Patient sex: M
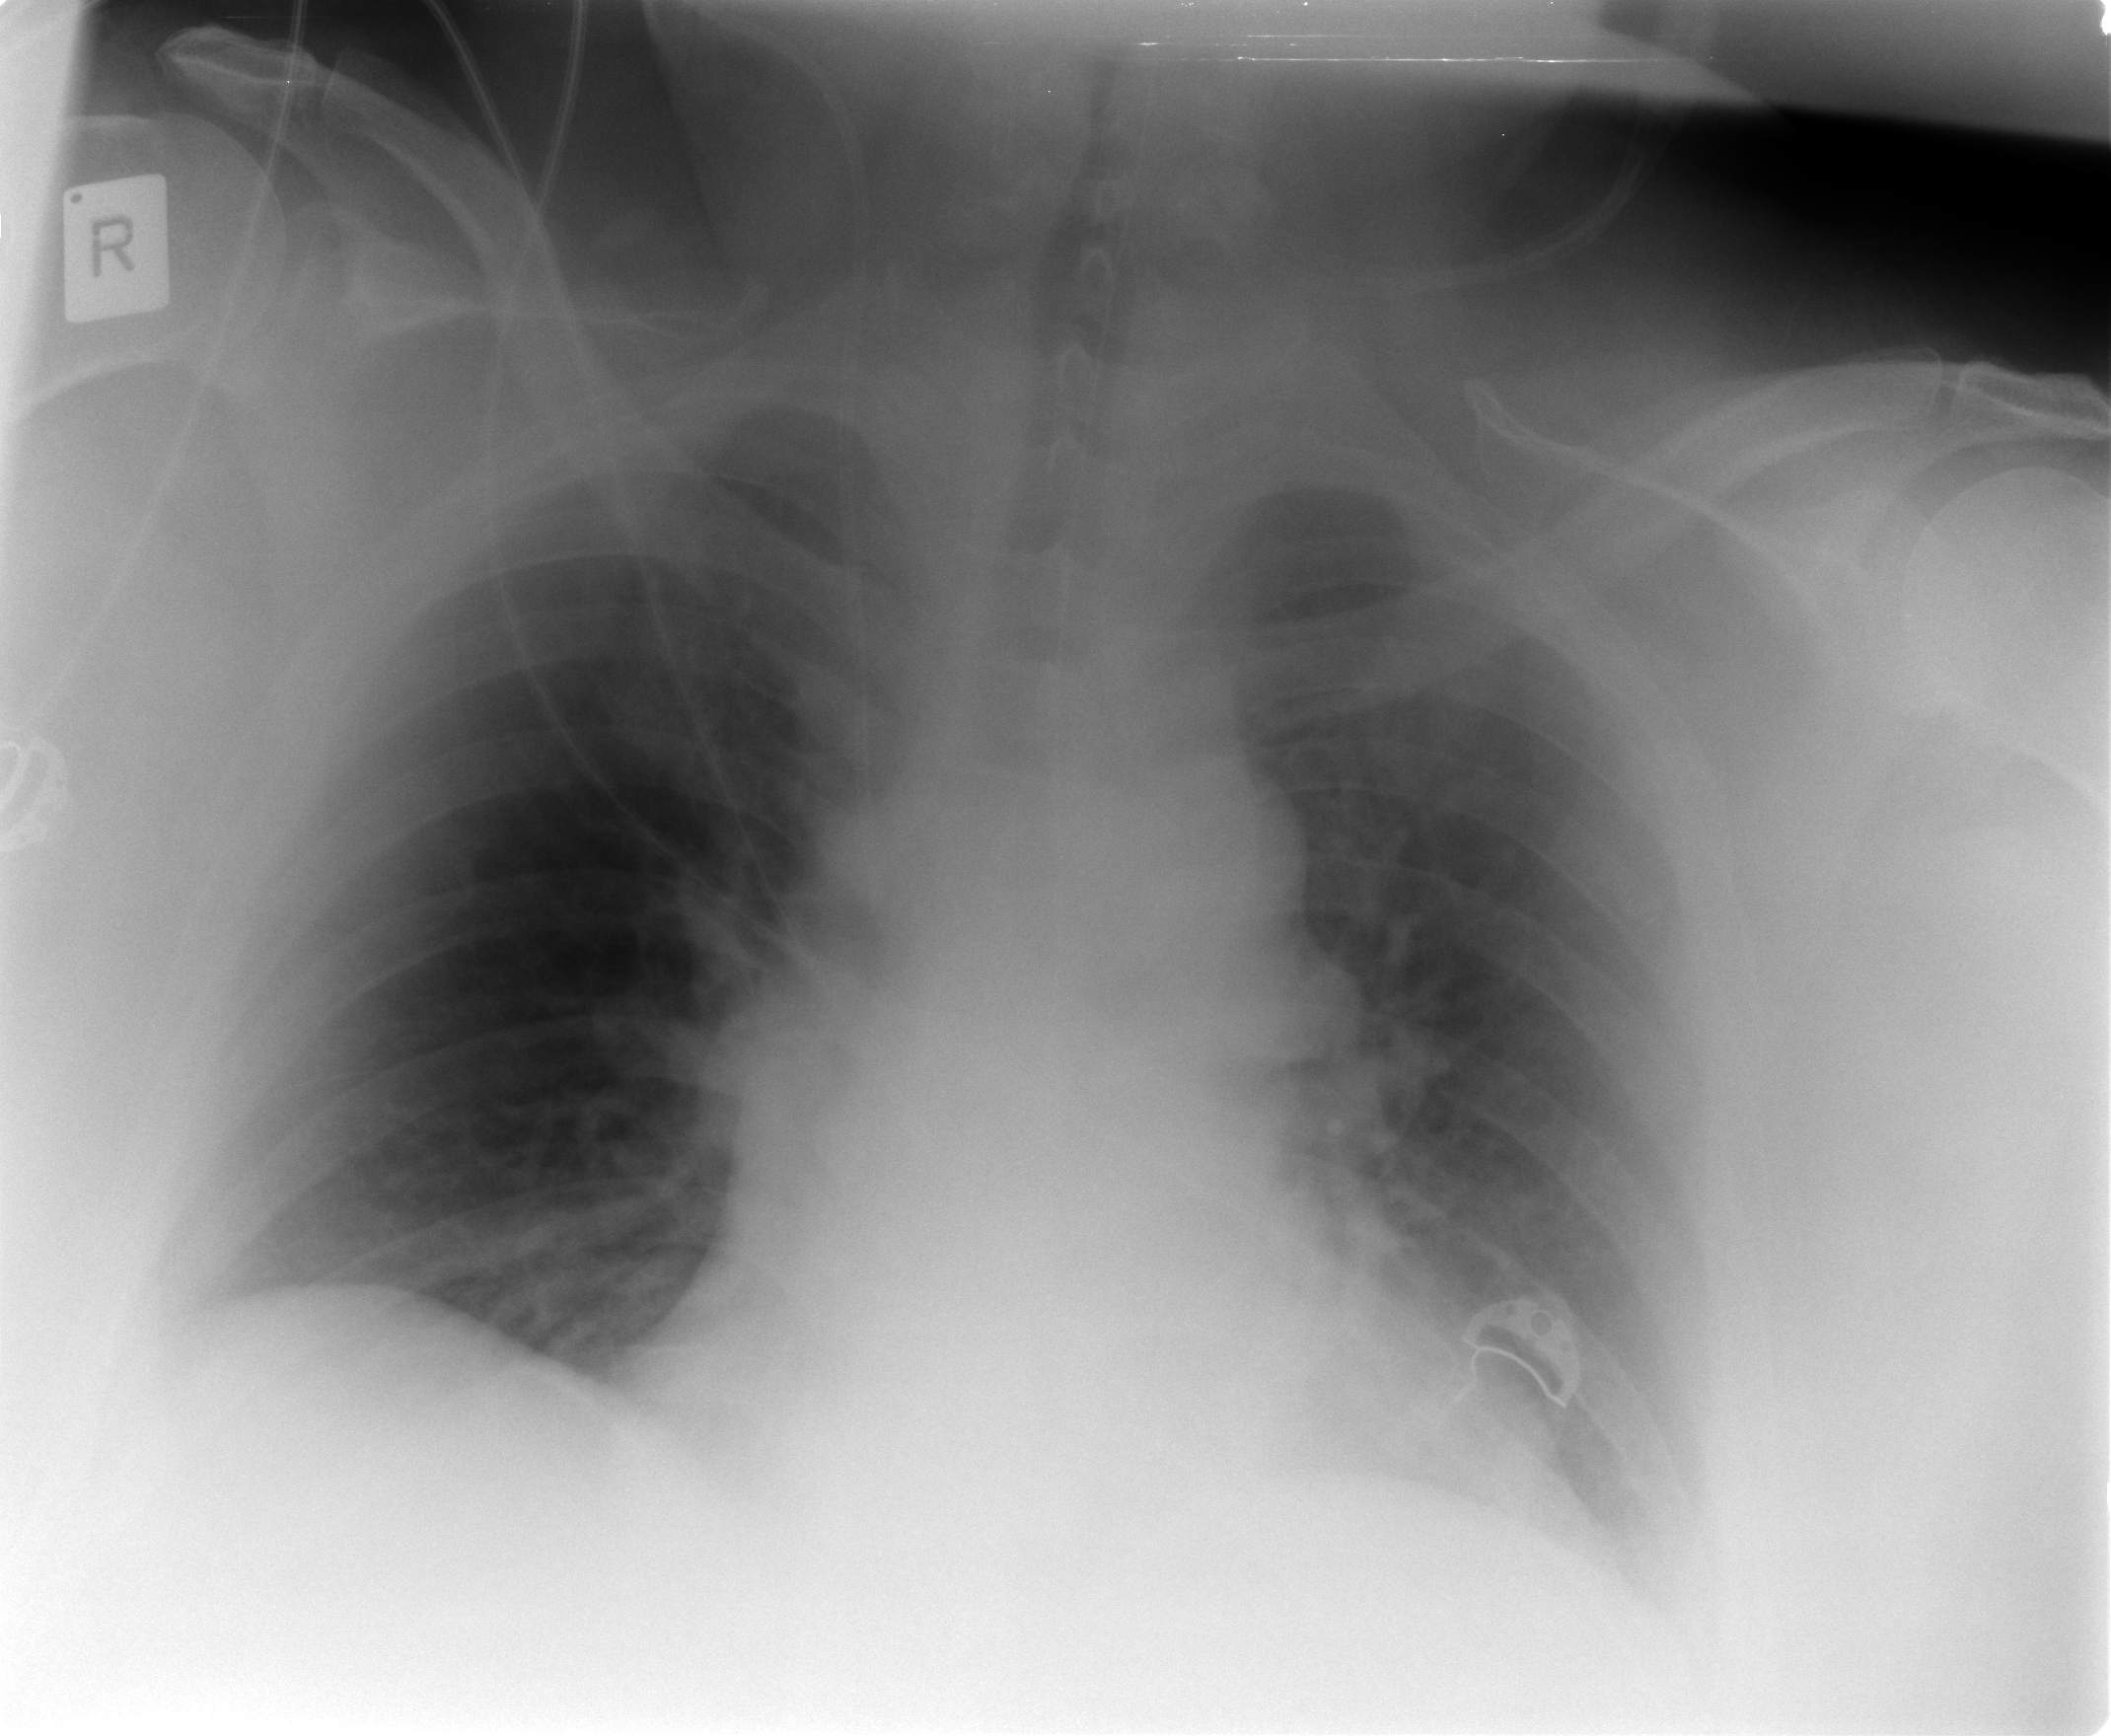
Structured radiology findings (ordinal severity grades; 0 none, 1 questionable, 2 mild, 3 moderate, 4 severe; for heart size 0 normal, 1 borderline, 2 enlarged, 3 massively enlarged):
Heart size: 0
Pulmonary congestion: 2
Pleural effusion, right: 0
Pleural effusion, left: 0
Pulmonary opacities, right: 0
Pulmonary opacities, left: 0
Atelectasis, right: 0
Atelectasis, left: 0